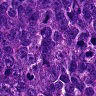
Metastatic tissue present: yes